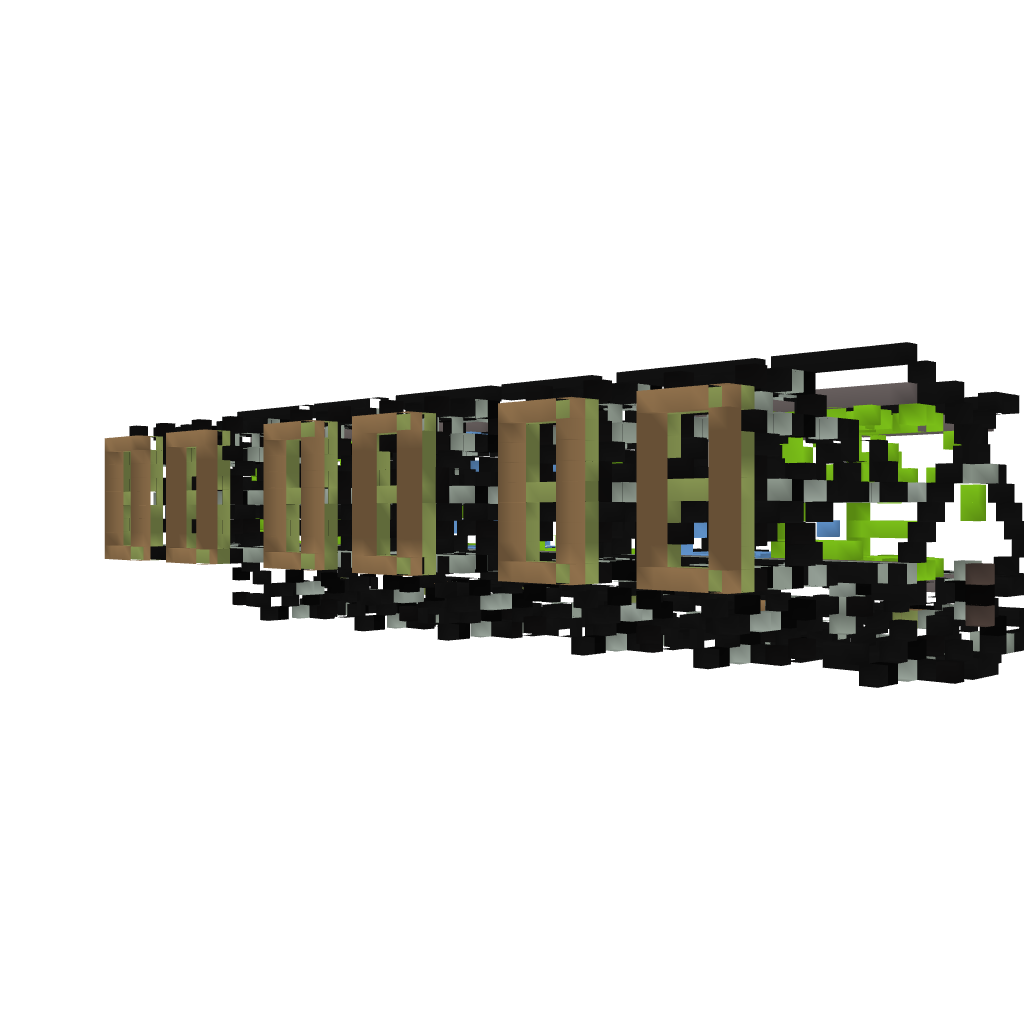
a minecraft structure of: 99 Hour Stopwatch w/ Reset